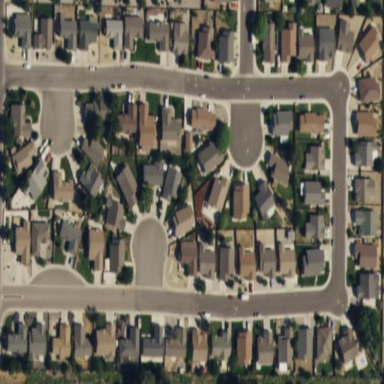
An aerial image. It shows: This residential area consists of single-family homes.